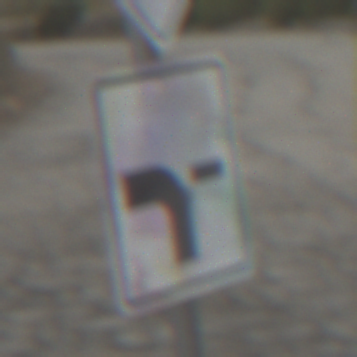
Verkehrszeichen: VerlaufVorfahrtsstrasse6
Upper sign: Vorfahrtsstrasse
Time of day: SunriseSunset
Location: Outdoor (RoadRail)
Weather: PartlyCloudy
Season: NotSpecified
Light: Natural